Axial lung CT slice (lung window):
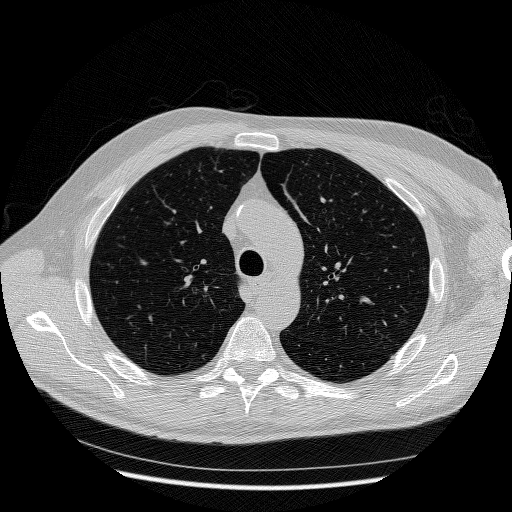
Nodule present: no